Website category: book
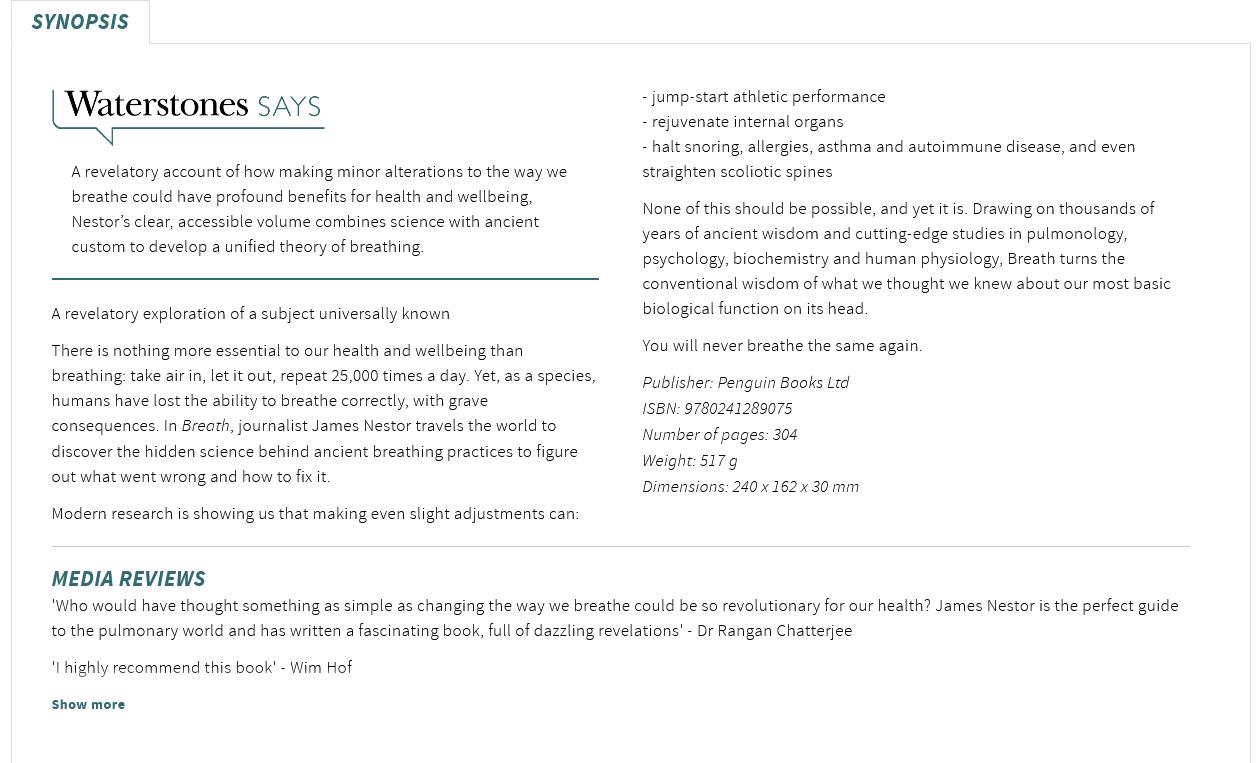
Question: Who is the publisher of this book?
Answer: Penguin Books Ltd

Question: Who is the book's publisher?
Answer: Penguin Books Ltd

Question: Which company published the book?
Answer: Penguin Books Ltd

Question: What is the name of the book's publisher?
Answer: Penguin Books Ltd

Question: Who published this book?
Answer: Penguin Books Ltd

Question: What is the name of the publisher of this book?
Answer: Penguin Books Ltd

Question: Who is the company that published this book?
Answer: Penguin Books Ltd

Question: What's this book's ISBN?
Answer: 9780241289075

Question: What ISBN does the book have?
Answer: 9780241289075

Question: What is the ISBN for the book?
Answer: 9780241289075

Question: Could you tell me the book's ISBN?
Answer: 9780241289075

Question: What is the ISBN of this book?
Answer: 9780241289075

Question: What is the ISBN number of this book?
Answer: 9780241289075

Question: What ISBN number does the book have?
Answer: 9780241289075

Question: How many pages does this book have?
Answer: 304

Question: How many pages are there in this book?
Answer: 304

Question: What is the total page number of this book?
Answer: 304

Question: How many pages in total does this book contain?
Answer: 304

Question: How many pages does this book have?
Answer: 304

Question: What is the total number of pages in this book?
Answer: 304

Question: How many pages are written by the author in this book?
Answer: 304

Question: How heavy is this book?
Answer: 517 g

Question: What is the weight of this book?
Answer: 517 g

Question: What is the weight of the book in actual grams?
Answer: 517 g

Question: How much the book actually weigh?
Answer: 517 g

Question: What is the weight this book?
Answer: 517 g

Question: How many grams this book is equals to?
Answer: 517 g

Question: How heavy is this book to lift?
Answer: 517 g

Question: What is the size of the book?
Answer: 240 x 162 x 30 mm

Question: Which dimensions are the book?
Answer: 240 x 162 x 30 mm

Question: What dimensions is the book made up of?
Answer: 240 x 162 x 30 mm

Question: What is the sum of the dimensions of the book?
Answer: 240 x 162 x 30 mm

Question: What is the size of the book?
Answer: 240 x 162 x 30 mm

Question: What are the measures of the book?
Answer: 240 x 162 x 30 mm

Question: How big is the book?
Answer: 240 x 162 x 30 mm